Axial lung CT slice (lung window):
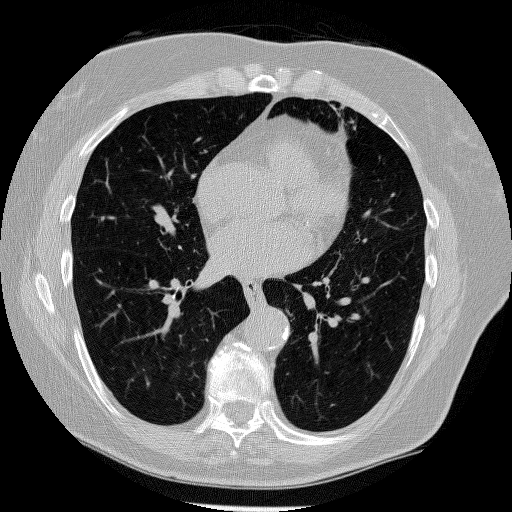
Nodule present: no